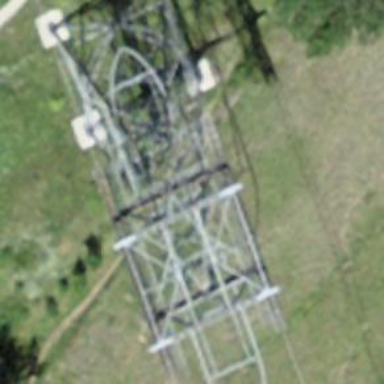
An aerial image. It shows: Pylon used for aerialway.